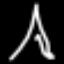
Label: The Eiffel Tower